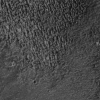
Atmospheric dust classification: not_dusty